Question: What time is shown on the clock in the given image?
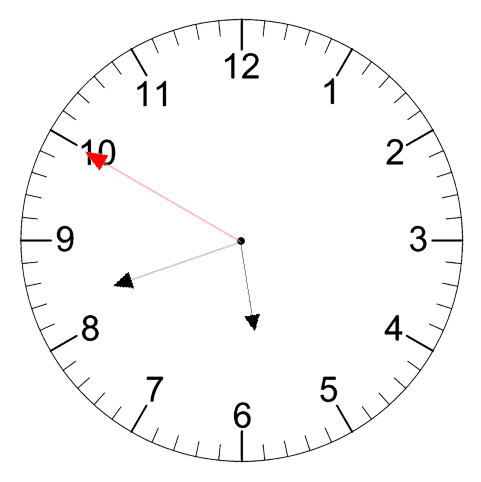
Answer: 05:41:50